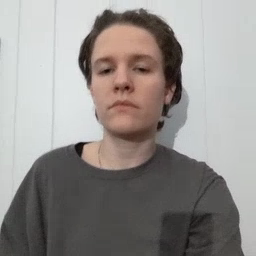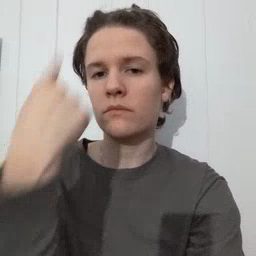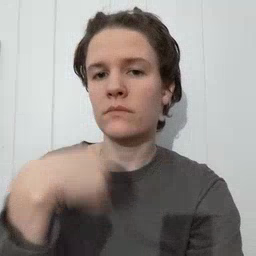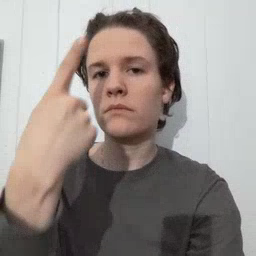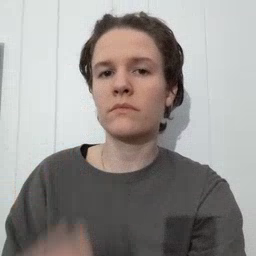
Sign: look